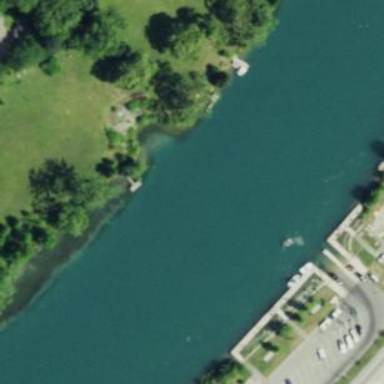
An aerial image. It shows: Dock located along the waterway.